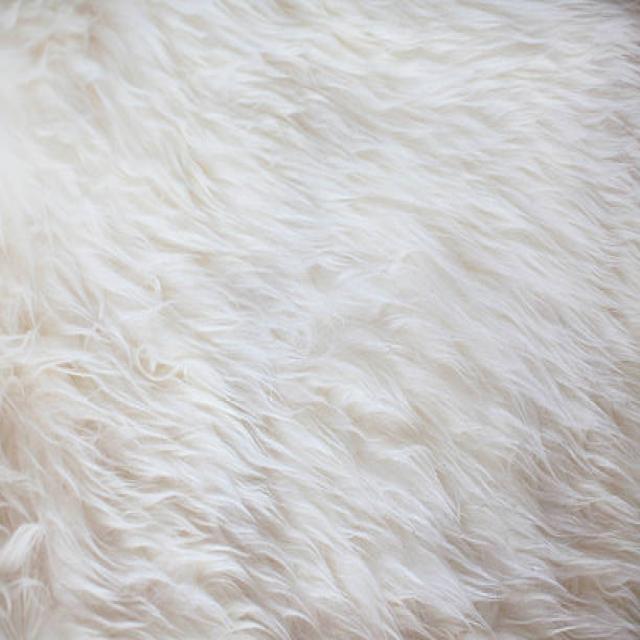
Healthy canine skin — no visible lesions, inflammation, or abnormalities. The skin and coat appear normal.